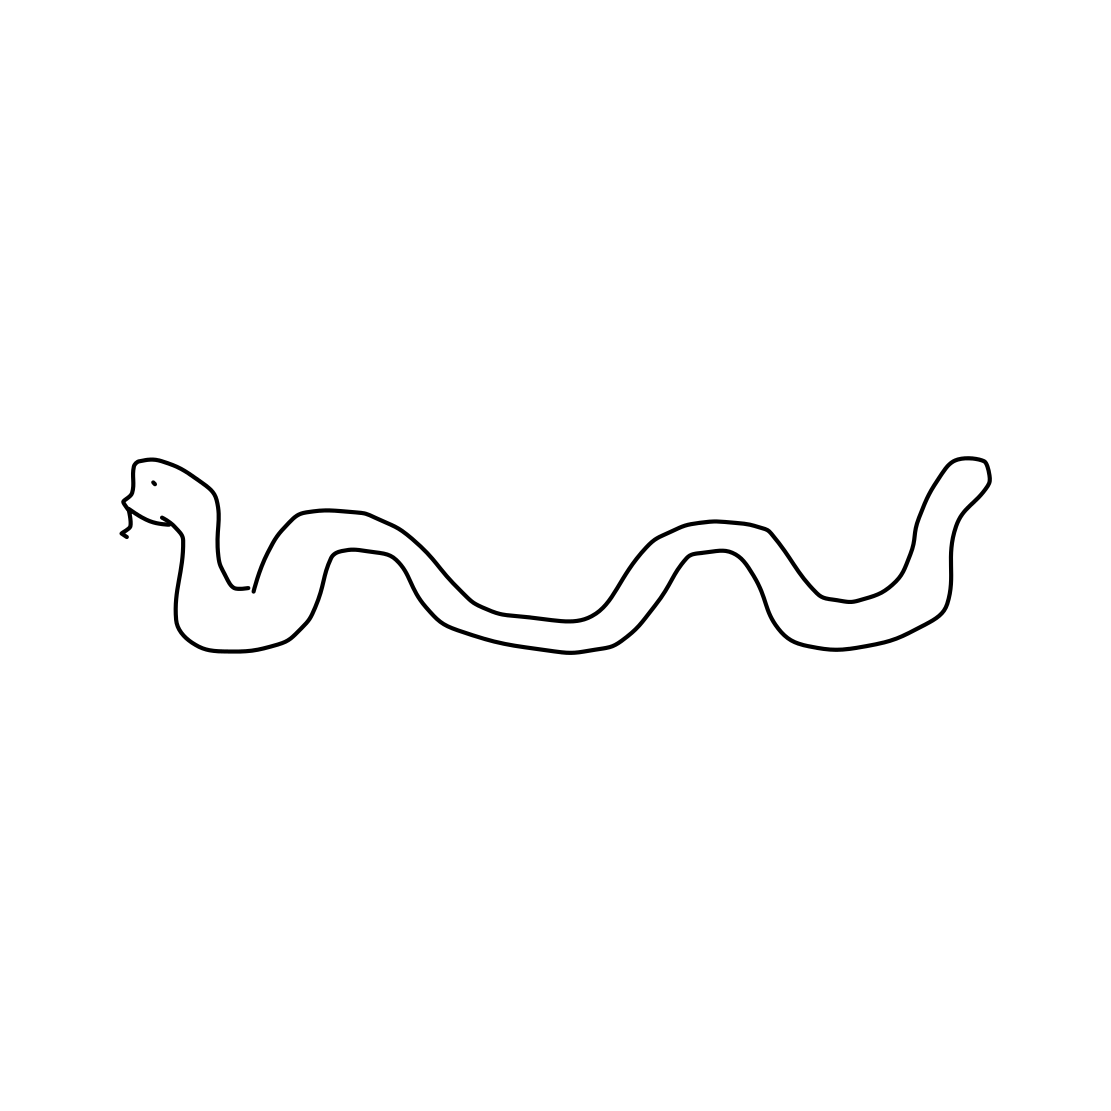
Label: snake